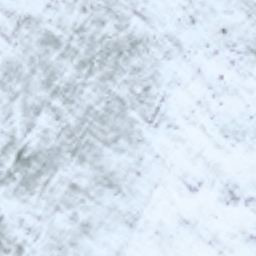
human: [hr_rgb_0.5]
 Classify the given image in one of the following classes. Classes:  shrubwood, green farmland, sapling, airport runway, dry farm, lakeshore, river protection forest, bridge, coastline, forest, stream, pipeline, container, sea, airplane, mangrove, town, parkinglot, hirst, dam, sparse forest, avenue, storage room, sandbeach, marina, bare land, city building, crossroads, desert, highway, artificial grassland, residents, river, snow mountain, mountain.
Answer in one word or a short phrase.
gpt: snow mountain